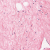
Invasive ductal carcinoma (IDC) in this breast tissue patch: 0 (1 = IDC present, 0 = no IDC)